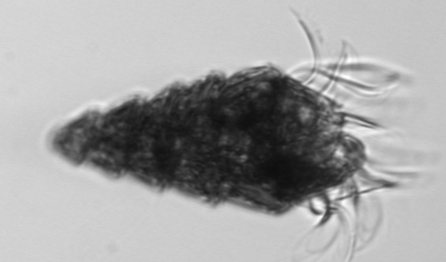
Label: Laboea_strobila